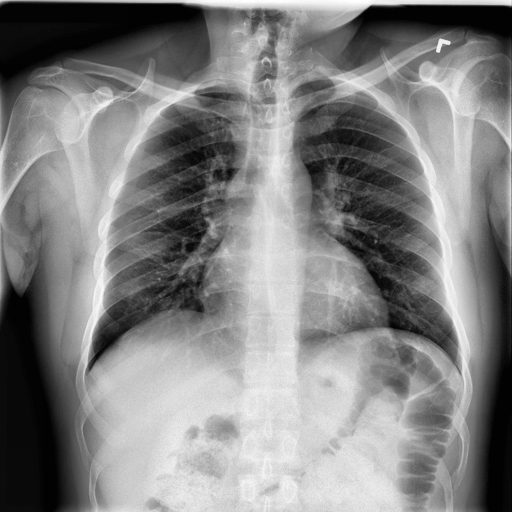
Finding: NORMAL